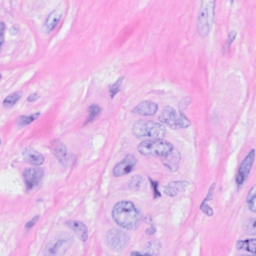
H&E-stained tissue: Breast